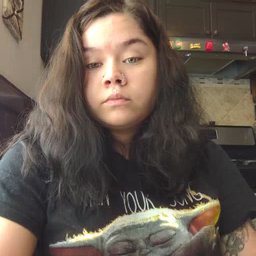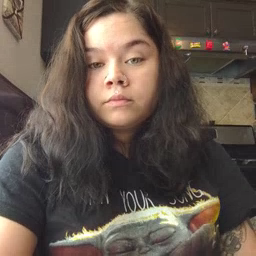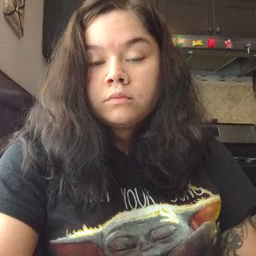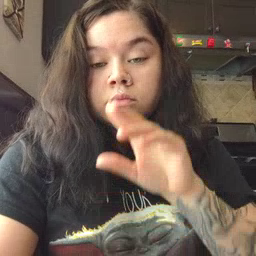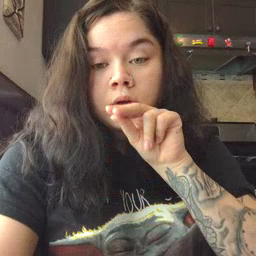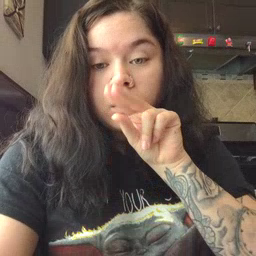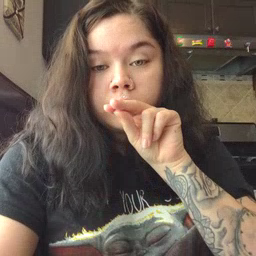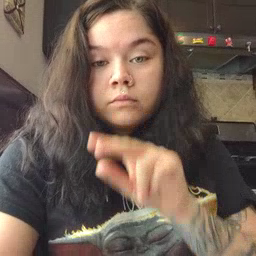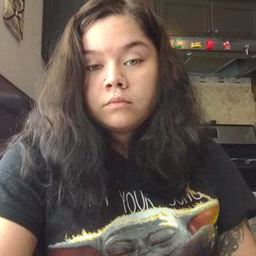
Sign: duck